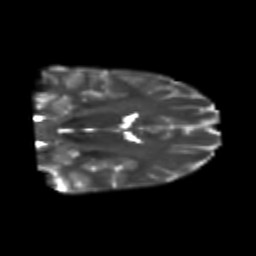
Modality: T2w
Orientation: coronal
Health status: healthy
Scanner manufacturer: philips
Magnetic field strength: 3 T
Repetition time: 6.964 s
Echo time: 0.092 s